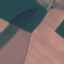
Land use / land cover: AnnualCrop